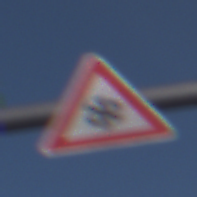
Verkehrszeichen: SchneeOderEisglaette
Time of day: MorningAfternoon
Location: Outdoor (Nature)
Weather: PartlyCloudy
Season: NotSpecified
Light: Natural